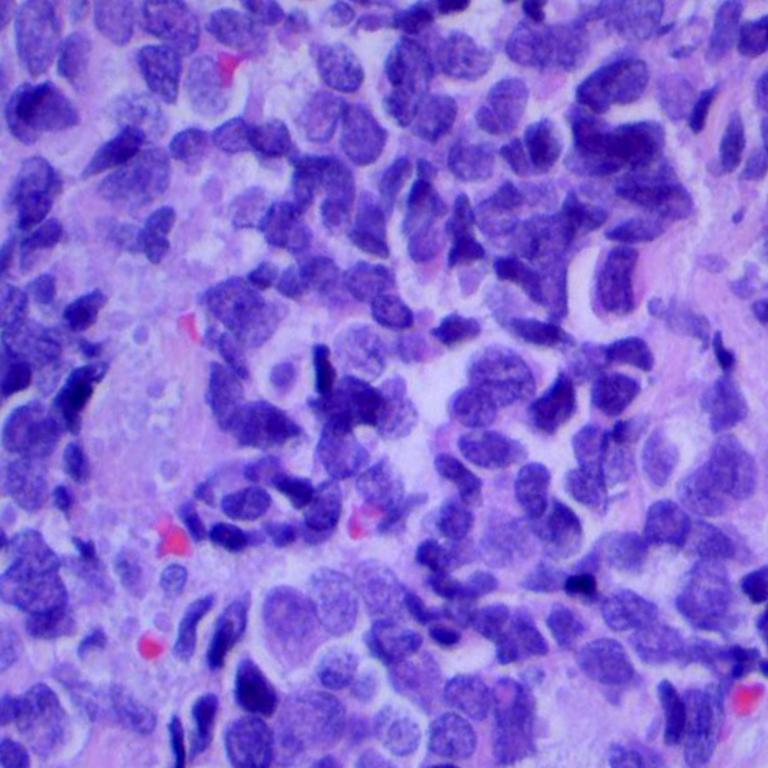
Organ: lung
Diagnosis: squamous carcinomas